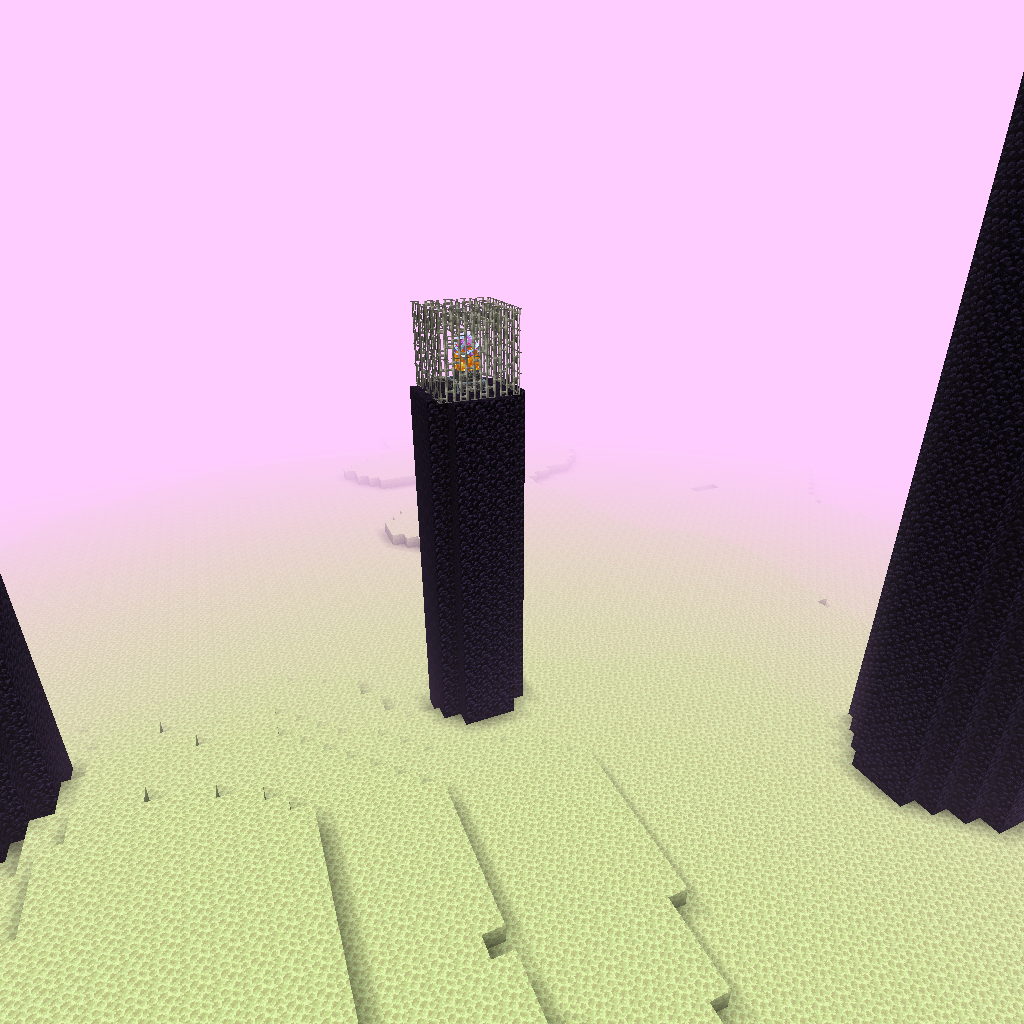
the end tower with cage on top